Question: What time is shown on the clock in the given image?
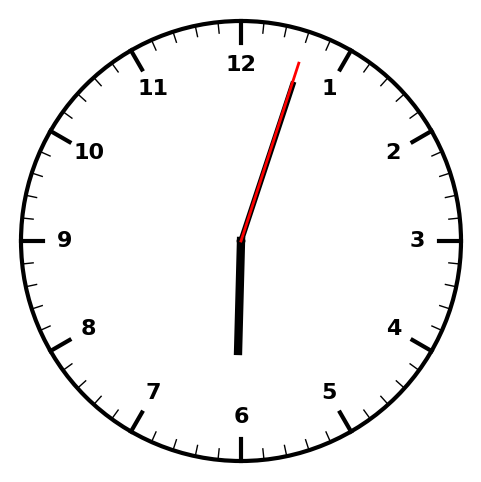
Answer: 06:03:03